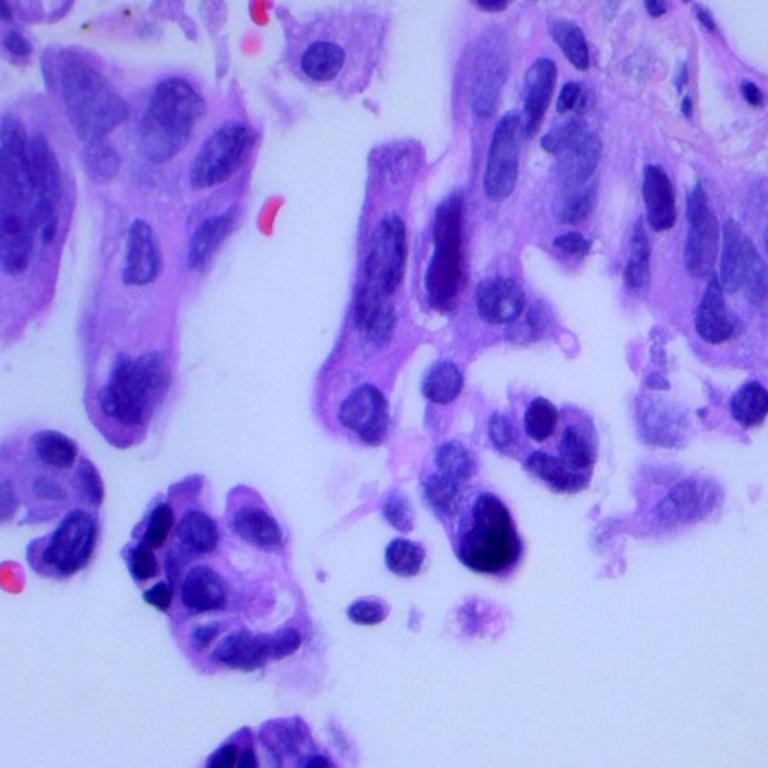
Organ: lung
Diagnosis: adenocarcinomas